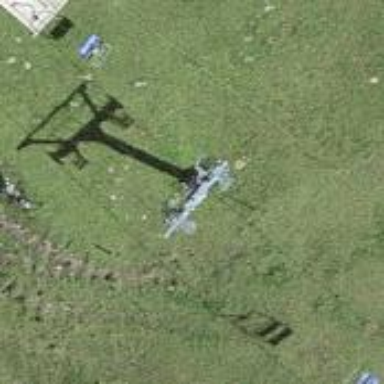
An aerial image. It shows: Pylon for aerialway.